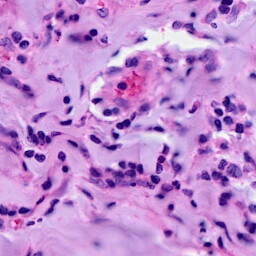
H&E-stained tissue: Breast